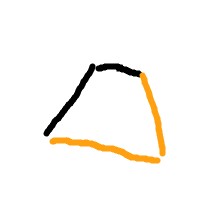
Shape: trapezoid